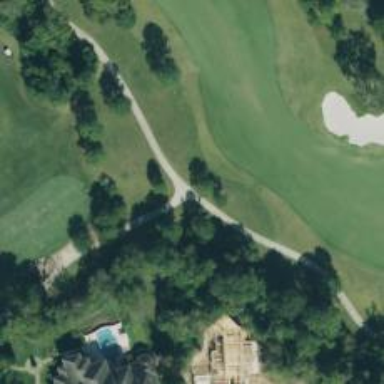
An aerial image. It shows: Path for both roads and golfers.